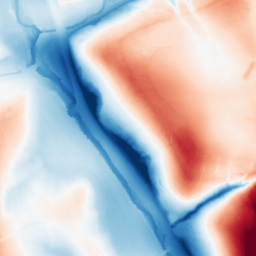
Category: classical
Decomposition family: gaussian_anisotropic
Decomposition parameters: sigma_x: 50
sigma_y: 10
Upsampling method: sinc_hamming
Upsampling parameters: scale: 2
kernel_size: 8
Upsampling scale: 2